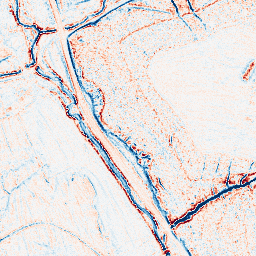
Category: edge_preserving
Decomposition family: anisotropic_diffusion
Decomposition parameters: iterations: 10
kappa: 50
gamma: 0.1
Upsampling method: sinc_hamming
Upsampling parameters: scale: 2
kernel_size: 16
Upsampling scale: 2